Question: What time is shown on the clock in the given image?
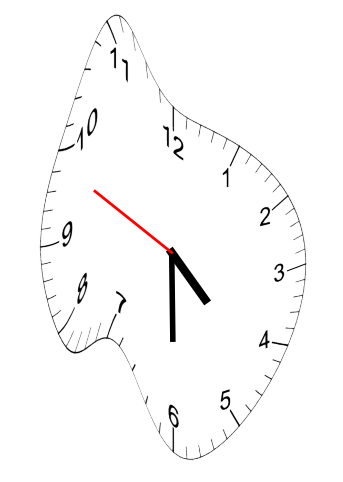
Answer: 04:29:49